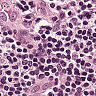
Metastatic tissue present: no